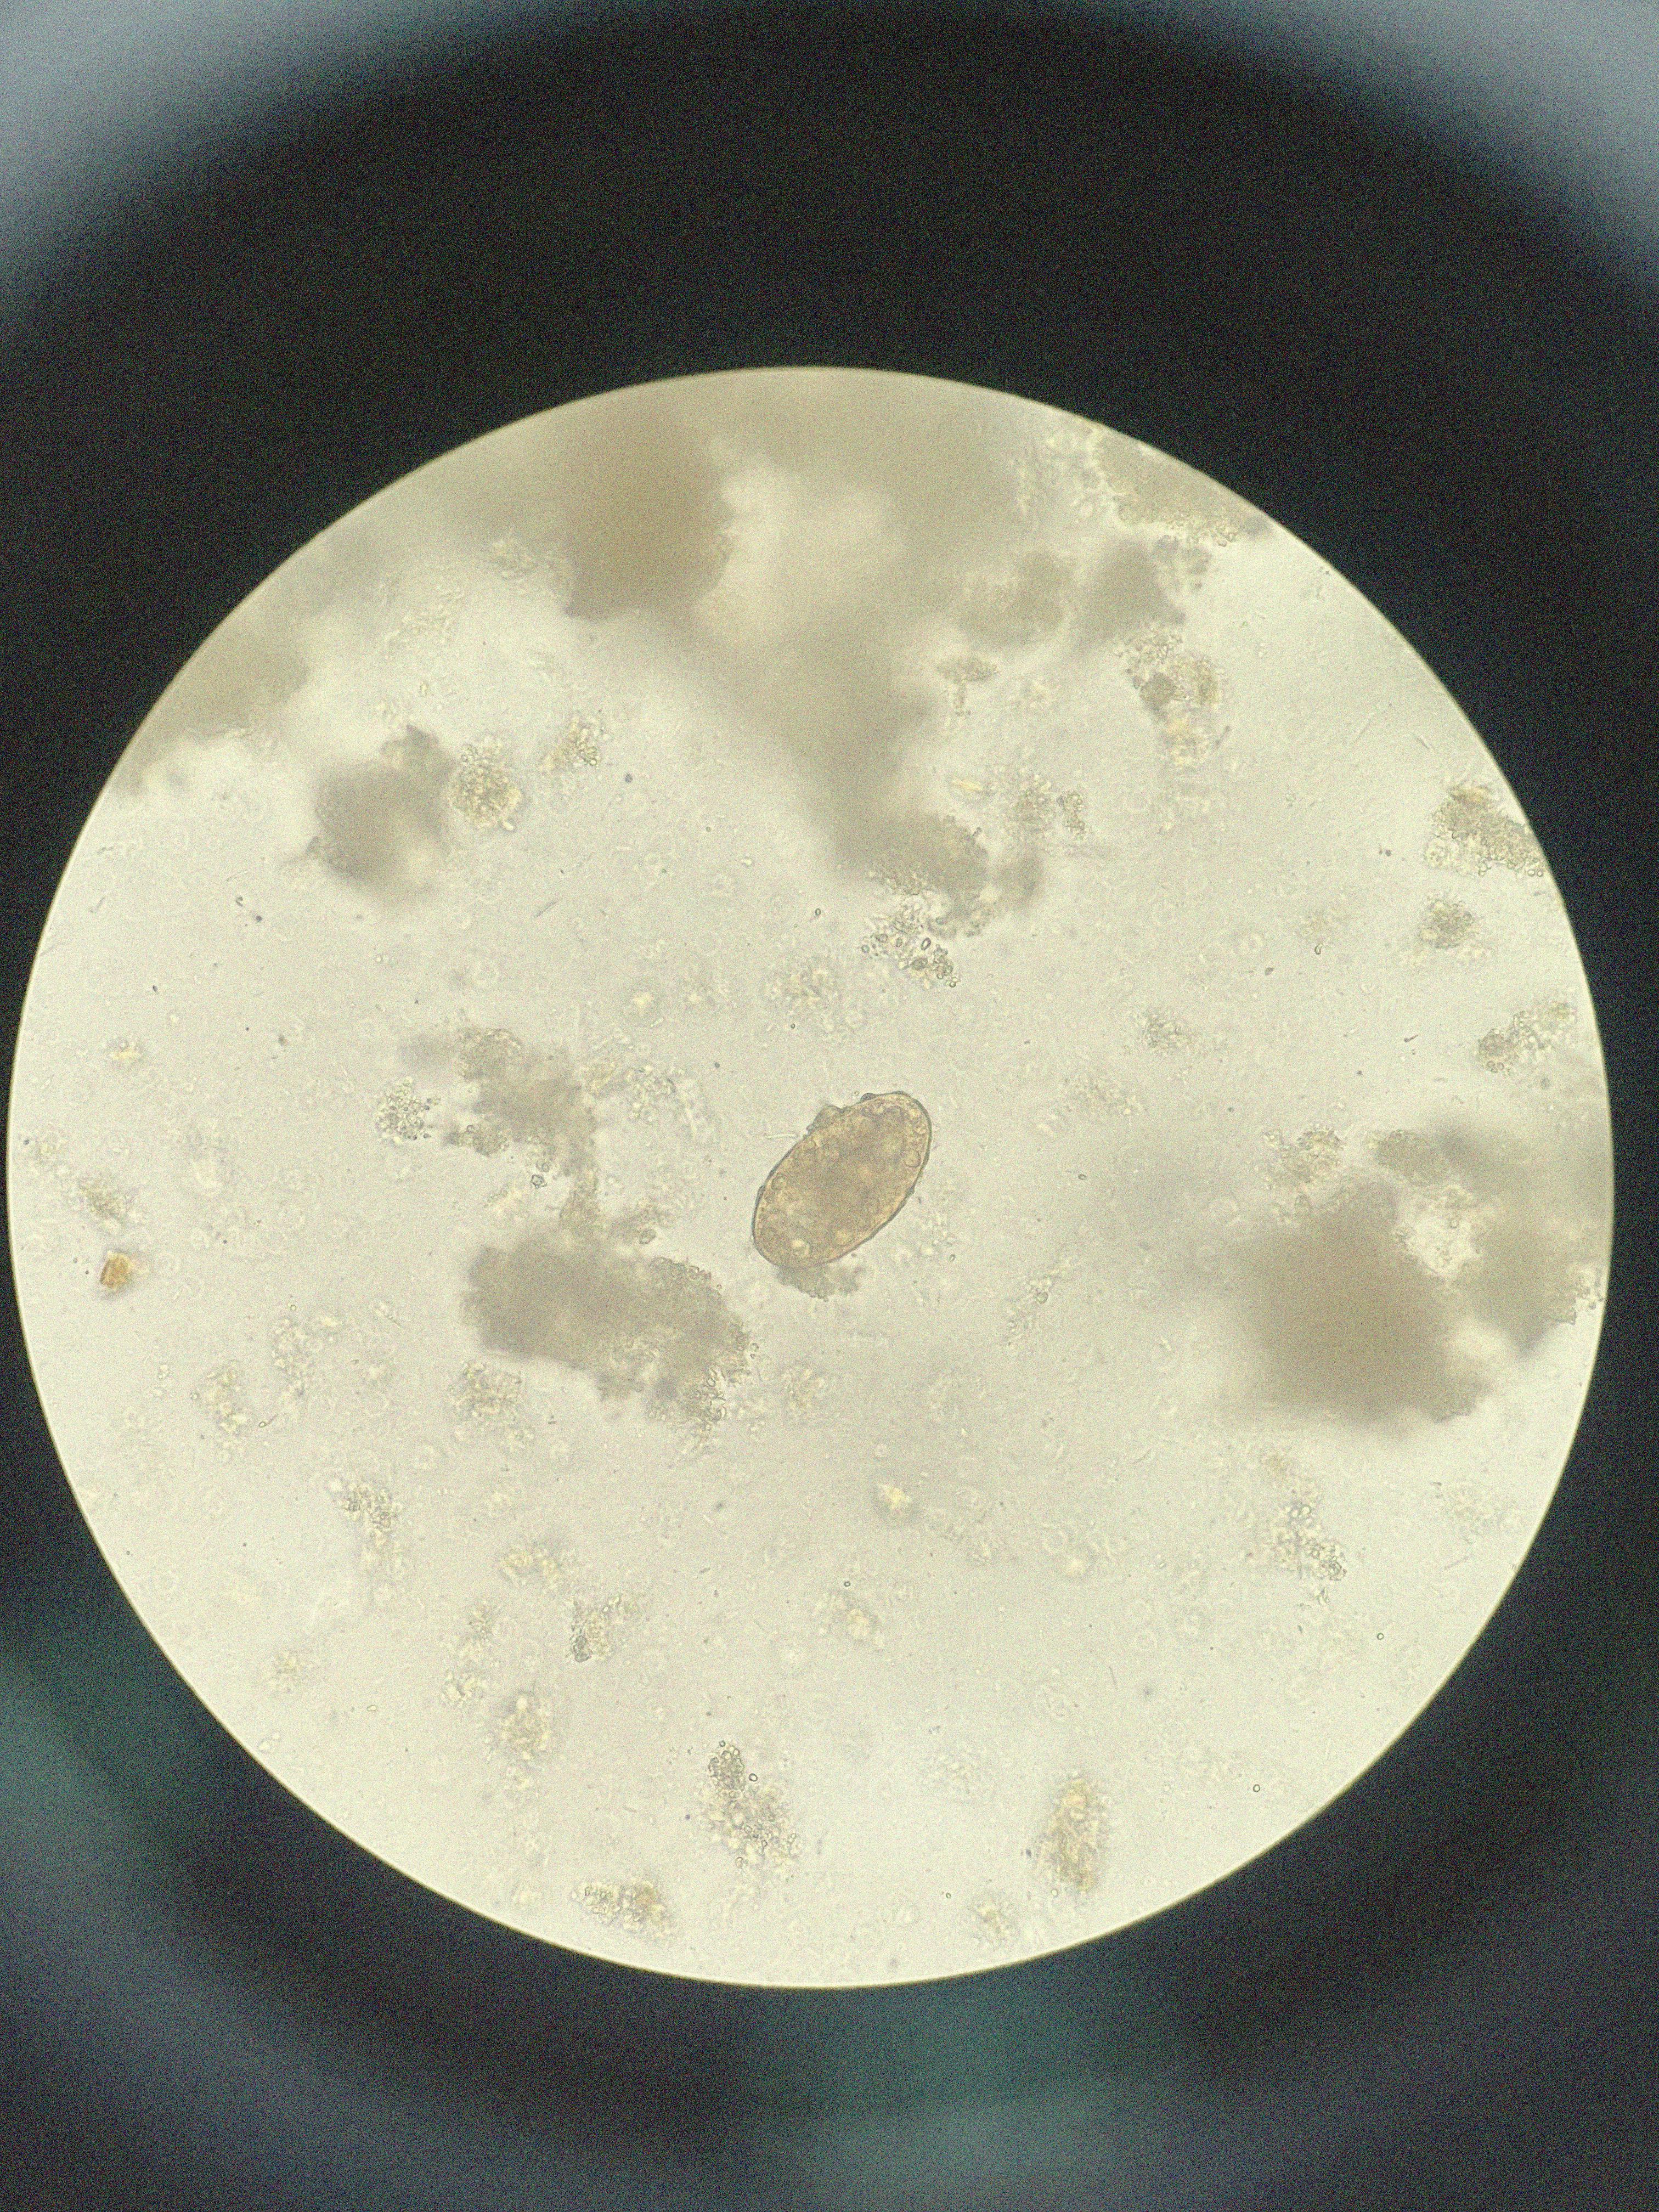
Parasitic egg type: Ascaris lumbricoides